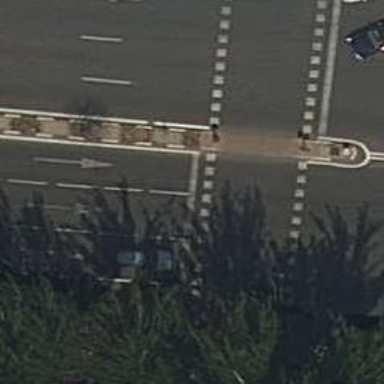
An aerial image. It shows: Secondary road with asphalt surface. There is cycle track on the right side.